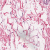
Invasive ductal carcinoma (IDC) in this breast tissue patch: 0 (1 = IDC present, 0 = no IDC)